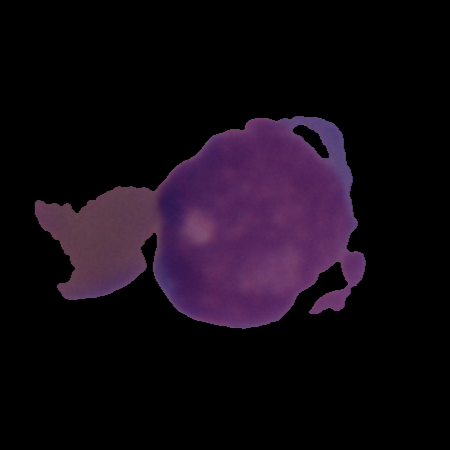
Label: cancer